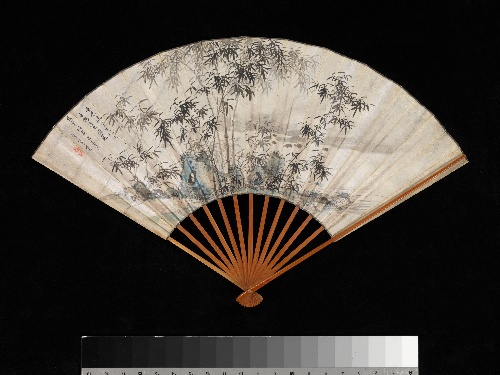
Title: 墨竹扇面図|Bamboo and Rocks by a Stream
Artist: Takaku Aigai
Artist bio: Japanese, 1796–1843
Date: 1832
Object type: Folding fan
Classification: Paintings
Medium: Folding fan; ink on paper, wood ribs
Culture: Japan
Period: Edo period (1615–1868)
Dimensions: Overall: 11 5/16 x 18 in. (28.7 x 45.7 cm)
Department: Asian Art
Credit line: The Harry G. C. Packard Collection of Asian Art, Gift of Harry G. C. Packard, and Purchase, Fletcher, Rogers, Harris Brisbane Dick, and Louis V. Bell Funds, Joseph Pulitzer Bequest, and The Annenberg Fund Inc. Gift, 1975
Accession year: 1975
Repository: Metropolitan Museum of Art, New York, NY
Tags: Bamboo